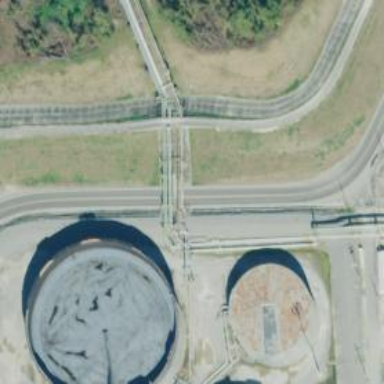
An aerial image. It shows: Storage tank building.